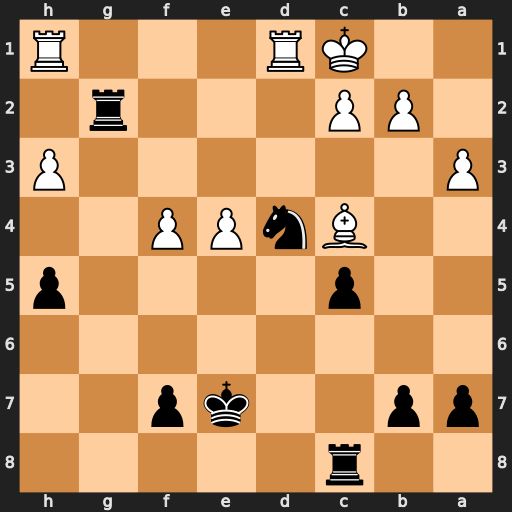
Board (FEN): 2r5/pp2kp2/8/2p4p/2BnPP2/P6P/1PP3r1/2KR3R
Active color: b
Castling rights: -
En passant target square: -
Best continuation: Rxc2+ Kb1 Rxc4